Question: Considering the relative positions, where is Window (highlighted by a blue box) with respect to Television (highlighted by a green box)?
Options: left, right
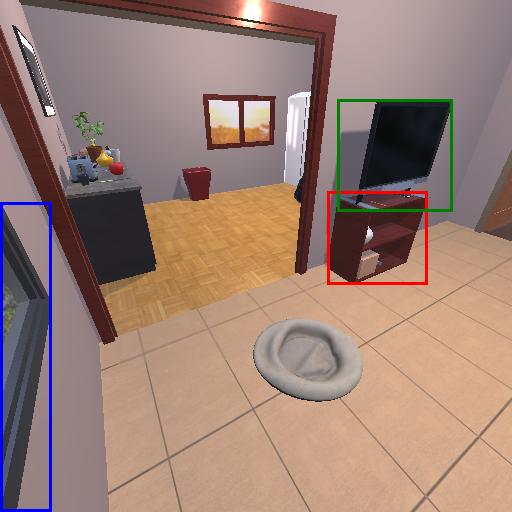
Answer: left